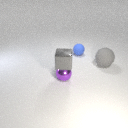
large gray rubber sphere to the right of small purple metal sphere